Field crop: maize
Growth stage: 2
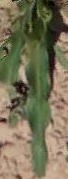
Species: maize